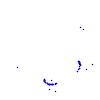
Particle: proton